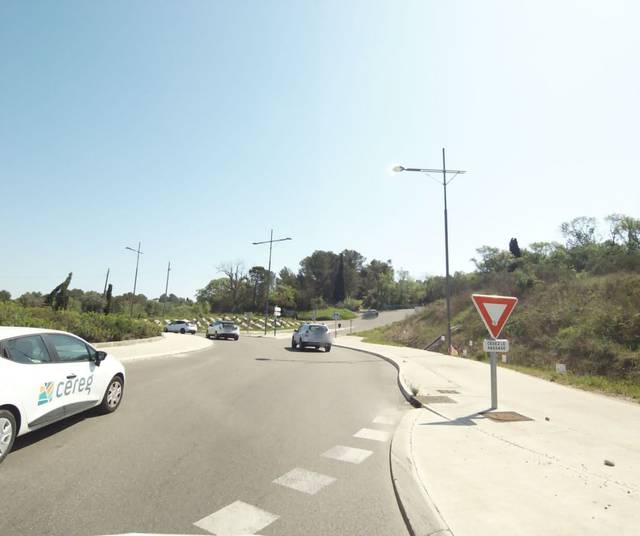
Region: France
Coordinates: 43.645, 3.852